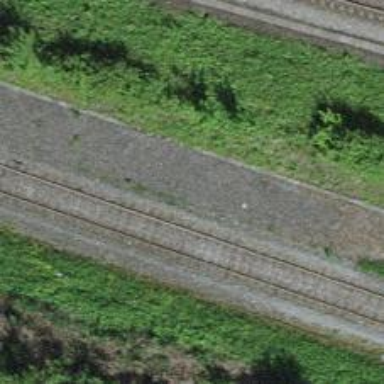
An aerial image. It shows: Single-track electrified railway with contact line.